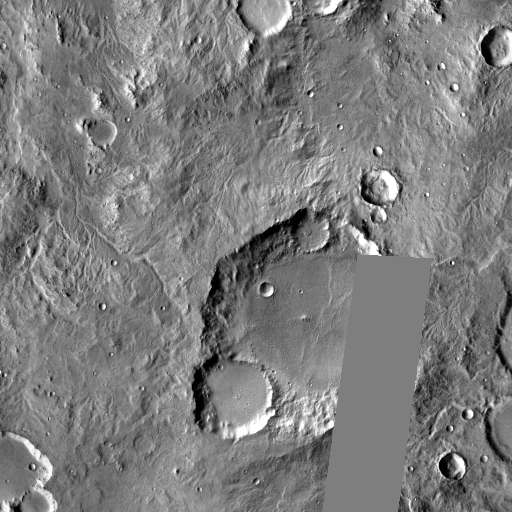
Crater classes present: Background, Other, Layered, Buried